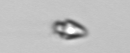
Label: Heterocapsa_rotundata